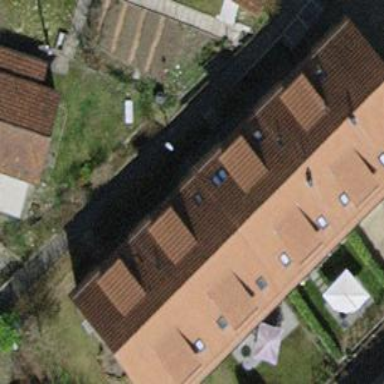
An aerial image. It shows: Building with tiled roof.